Field crop: maize
Growth stage: 1
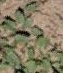
Species: convolvulus